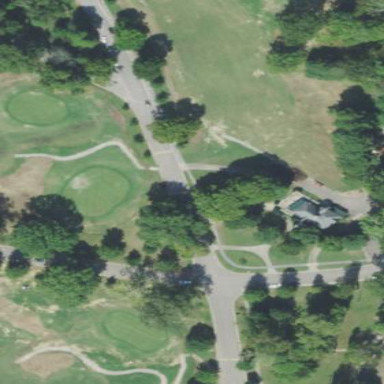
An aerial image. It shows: Picturesque green golfing area with grass land use.